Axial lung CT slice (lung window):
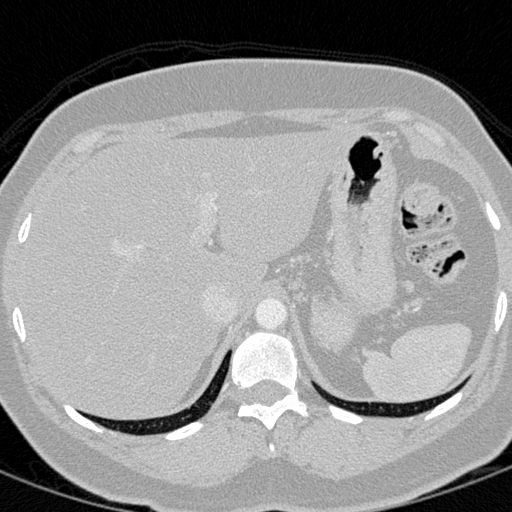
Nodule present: no